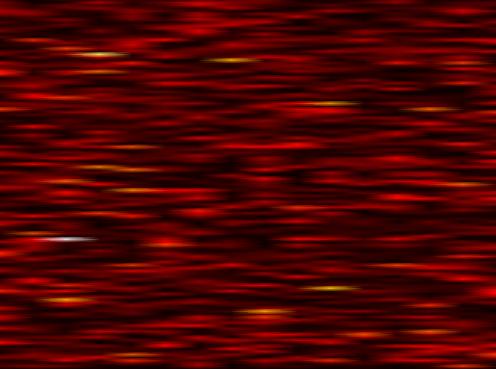
Label: FOFDM